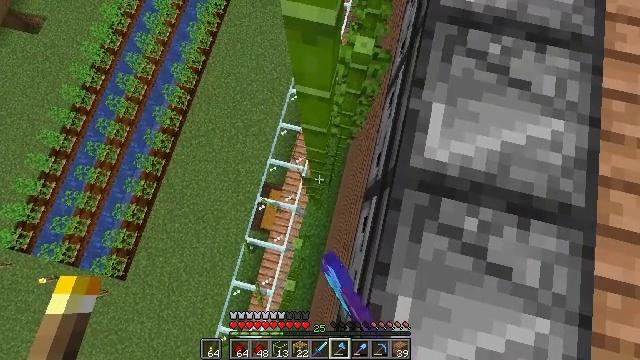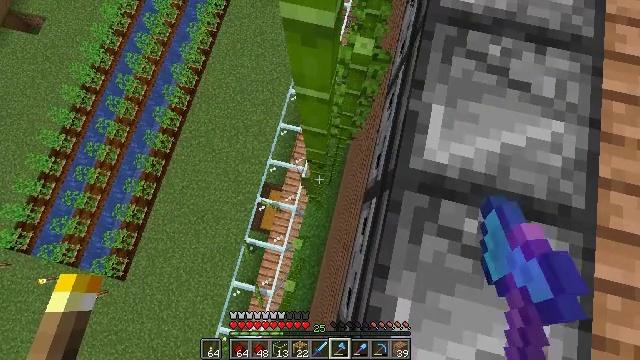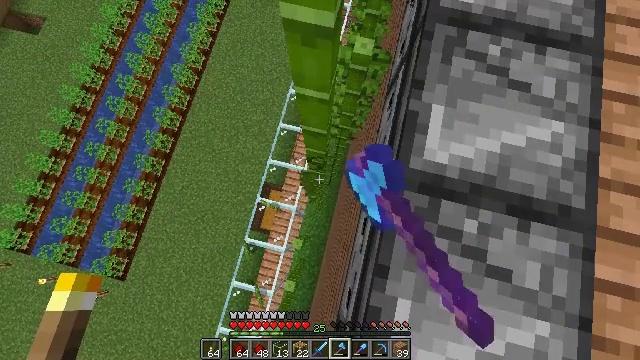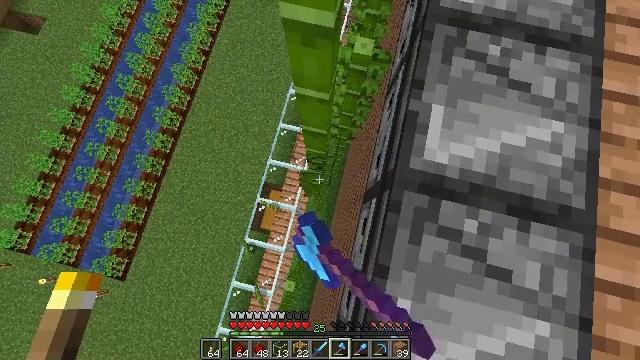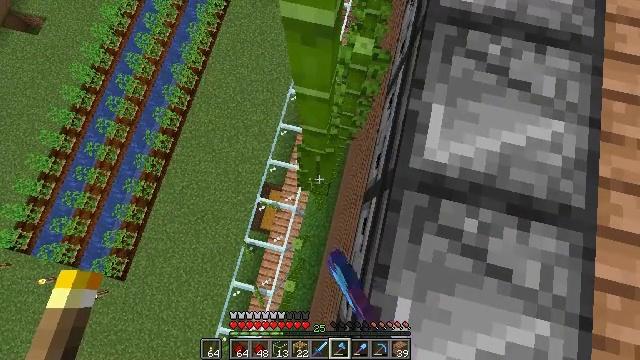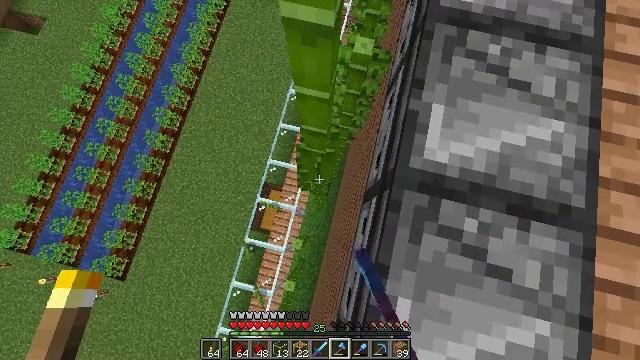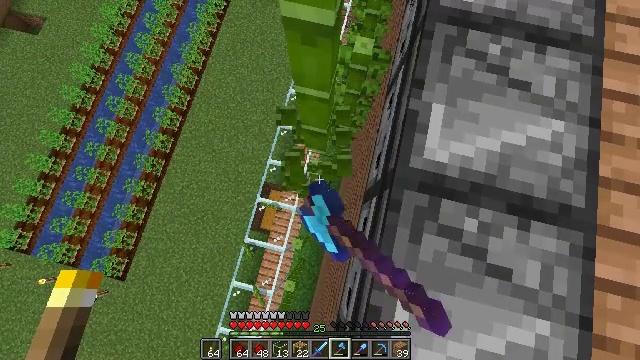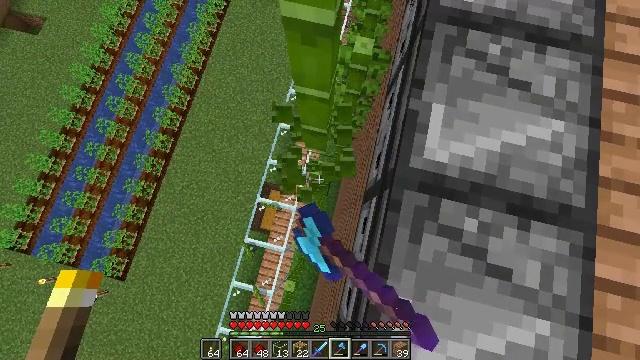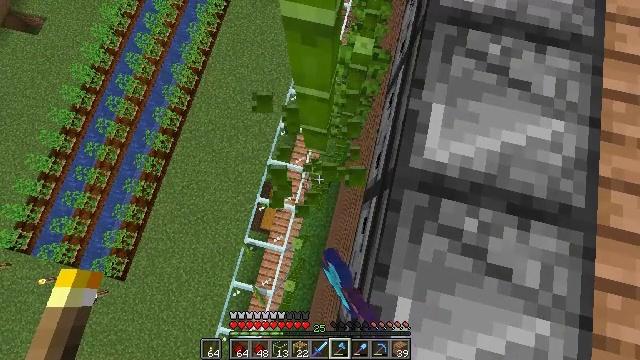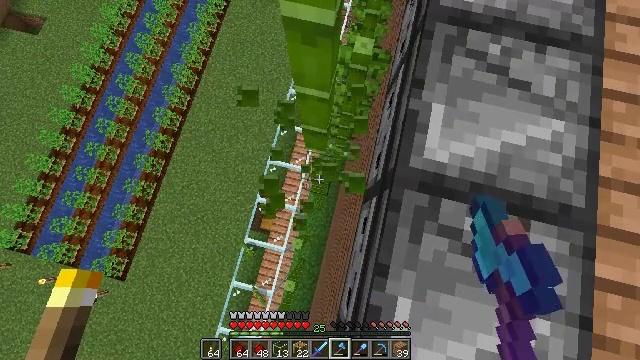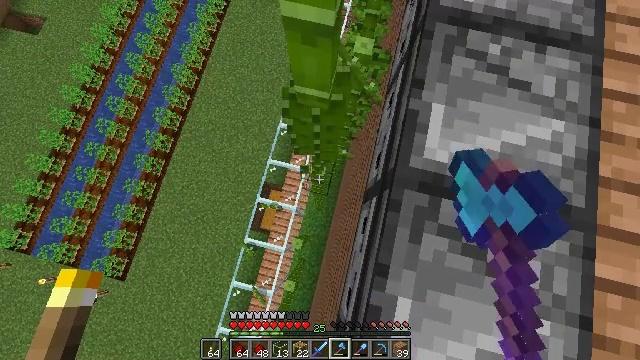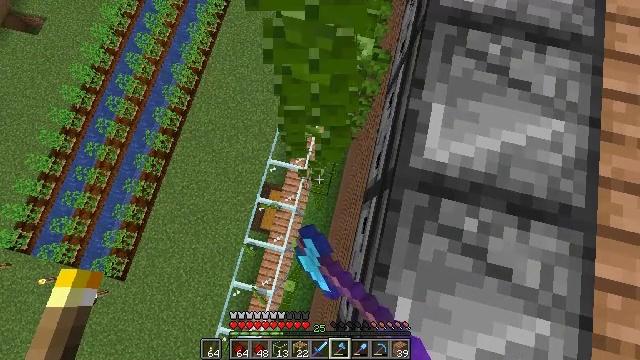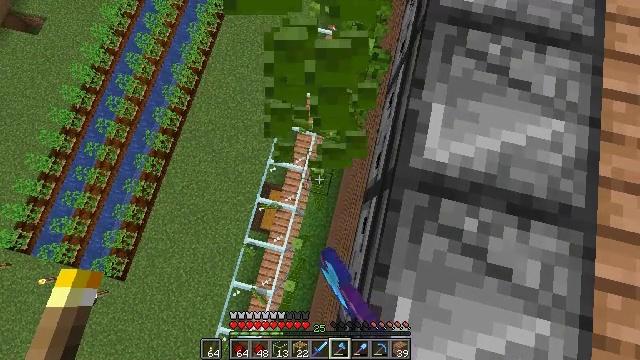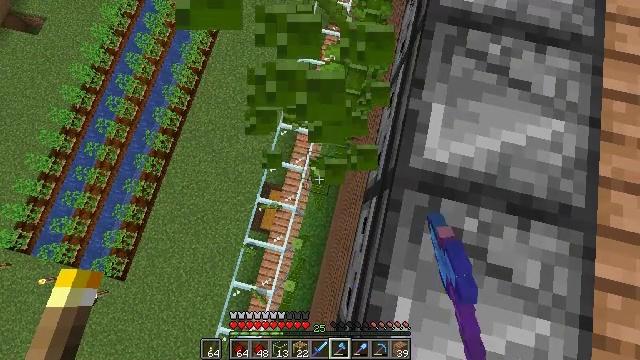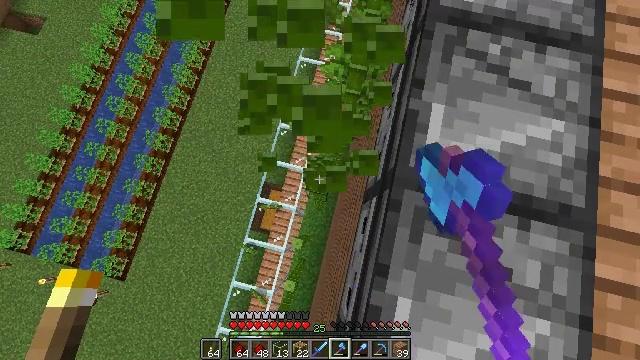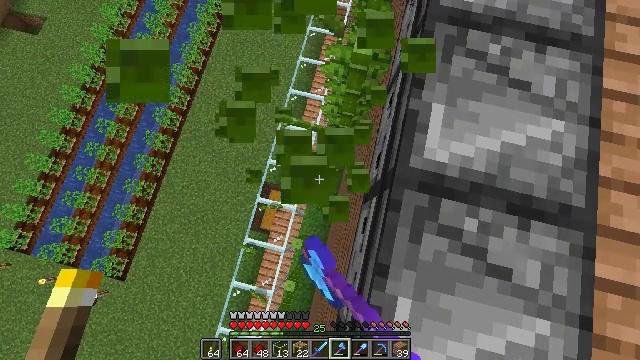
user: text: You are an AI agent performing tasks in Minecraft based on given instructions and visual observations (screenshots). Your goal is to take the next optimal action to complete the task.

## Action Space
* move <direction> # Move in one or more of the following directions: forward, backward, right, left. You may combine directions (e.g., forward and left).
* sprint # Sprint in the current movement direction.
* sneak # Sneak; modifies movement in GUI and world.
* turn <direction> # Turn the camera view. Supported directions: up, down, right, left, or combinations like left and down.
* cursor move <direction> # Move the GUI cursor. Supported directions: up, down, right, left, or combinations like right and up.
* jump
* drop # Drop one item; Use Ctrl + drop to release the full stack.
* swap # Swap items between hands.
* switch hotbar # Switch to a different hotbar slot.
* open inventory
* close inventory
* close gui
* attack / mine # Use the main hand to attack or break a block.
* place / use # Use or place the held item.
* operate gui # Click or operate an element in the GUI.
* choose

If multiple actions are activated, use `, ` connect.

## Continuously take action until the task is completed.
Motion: motion action
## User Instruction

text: Break the bamboo stalk.
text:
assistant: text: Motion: sneak, attack / mine
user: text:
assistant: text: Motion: sneak, attack / mine
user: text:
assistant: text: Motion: sneak, attack / mine
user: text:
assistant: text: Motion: sneak, attack / mine
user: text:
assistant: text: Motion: sneak, attack / mine
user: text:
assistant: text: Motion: sneak, attack / mine
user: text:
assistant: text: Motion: sneak, attack / mine
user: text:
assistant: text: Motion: sneak, attack / mine
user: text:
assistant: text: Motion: sneak, attack / mine
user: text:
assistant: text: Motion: sneak, attack / mine
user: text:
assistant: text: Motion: sneak, attack / mine
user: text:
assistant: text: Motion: sneak, attack / mine
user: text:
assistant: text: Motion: sneak, attack / mine
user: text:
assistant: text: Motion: sneak, attack / mine
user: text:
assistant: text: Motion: sneak, attack / mine
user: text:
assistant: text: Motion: sneak, attack / mine
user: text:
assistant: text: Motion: sneak, attack / mine
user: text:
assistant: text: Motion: sneak, attack / mine
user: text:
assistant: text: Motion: sneak, attack / mine
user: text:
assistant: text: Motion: sneak, attack / mine
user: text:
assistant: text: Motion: sneak, attack / mine
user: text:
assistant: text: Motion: sneak, attack / mine
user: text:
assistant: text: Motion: sneak, attack / mine
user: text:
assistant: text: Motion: sneak, attack / mine
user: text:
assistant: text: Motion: sneak, attack / mine
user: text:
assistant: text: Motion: sneak, attack / mine
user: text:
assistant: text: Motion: sneak, attack / mine
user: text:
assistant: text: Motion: sneak, attack / mine
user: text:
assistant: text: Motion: sneak, attack / mine
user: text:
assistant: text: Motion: sneak, attack / mine